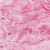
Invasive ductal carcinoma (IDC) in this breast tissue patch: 0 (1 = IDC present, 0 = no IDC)